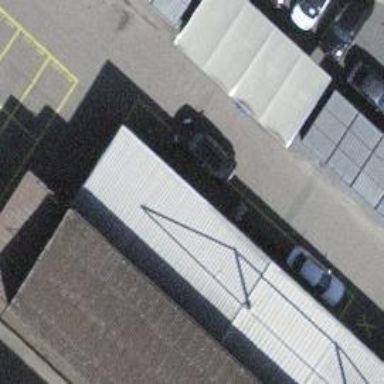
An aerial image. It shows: Car repair shop.